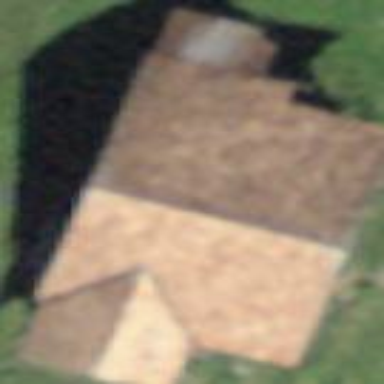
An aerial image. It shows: Rural barn.